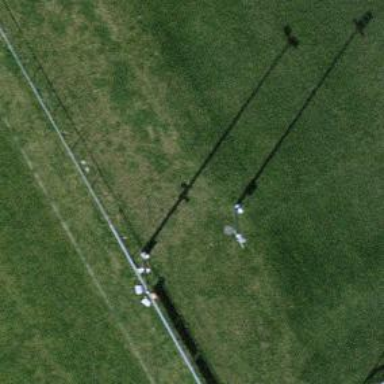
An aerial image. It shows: Mast structure.